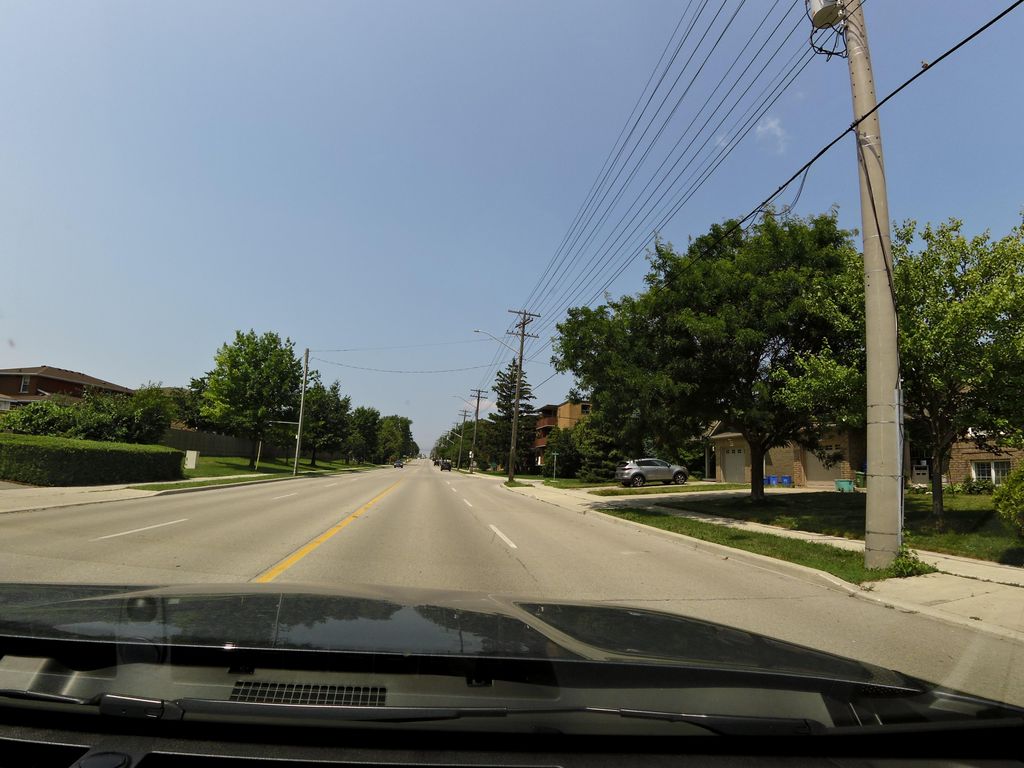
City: hamilton